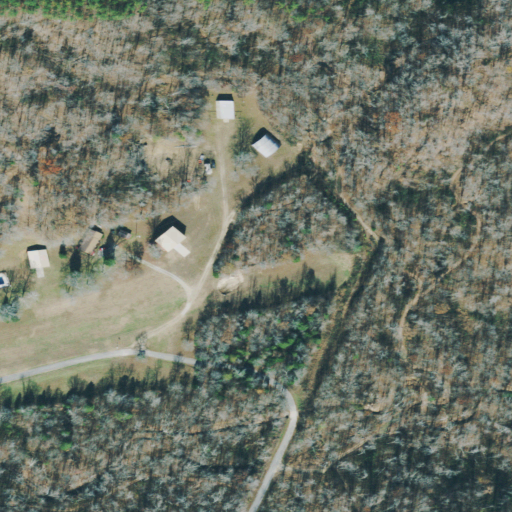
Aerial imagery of valley in Tennessee named Palmer Hollow containing deciduous forest, pasture, open development, mixed forest, evergreen forest, and low intensity development